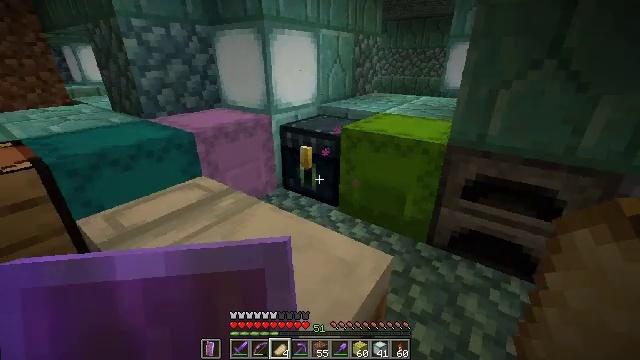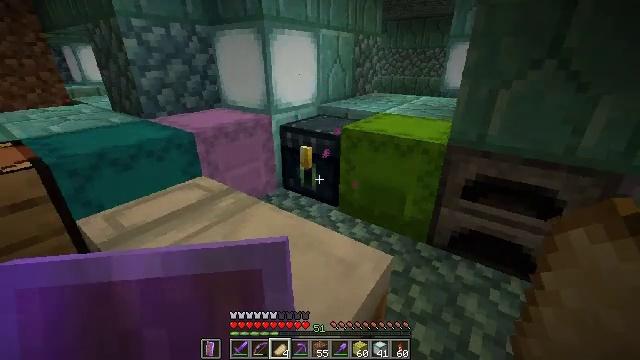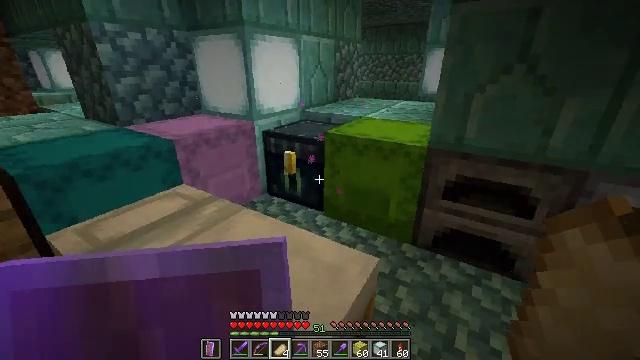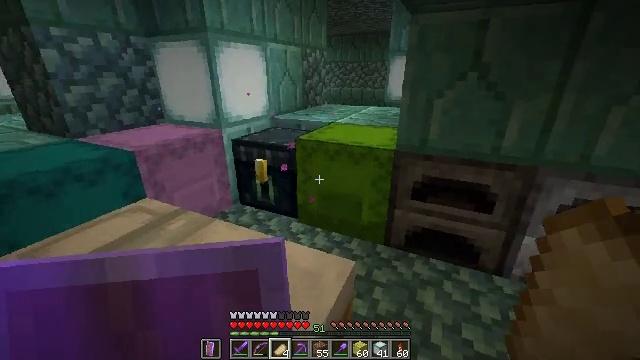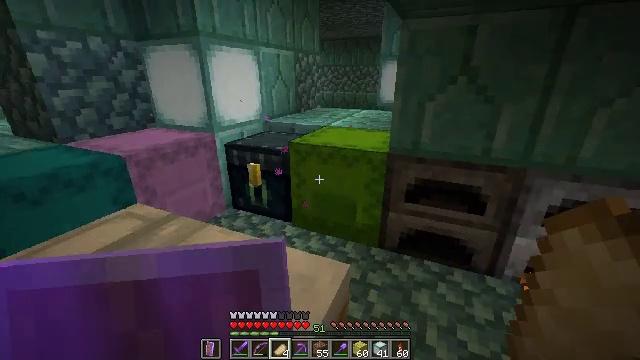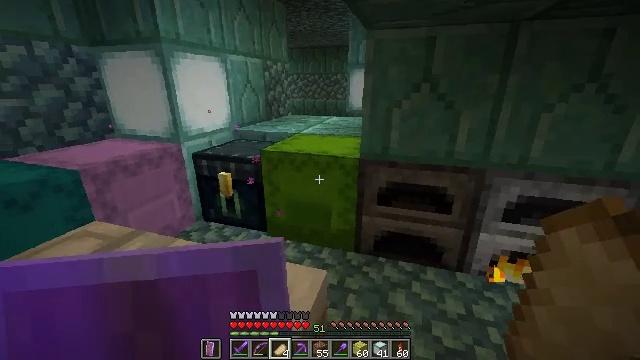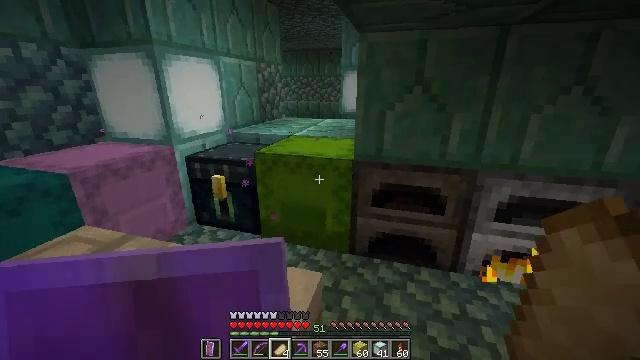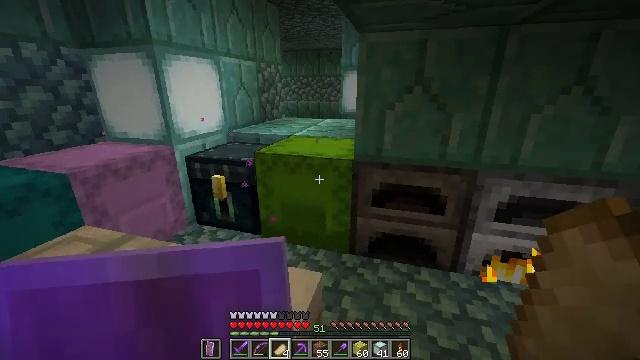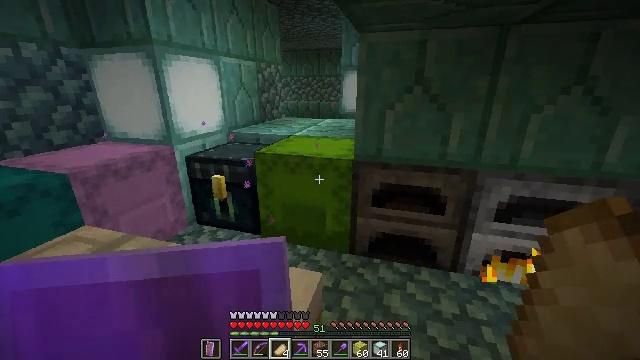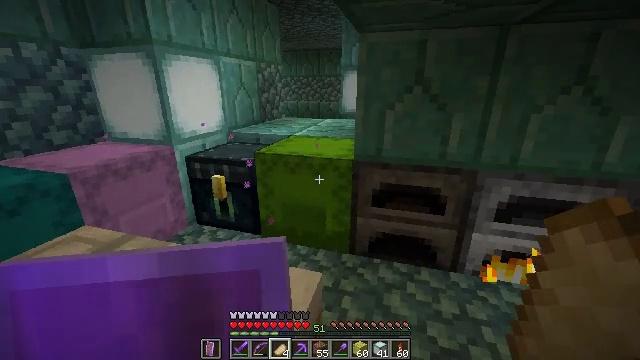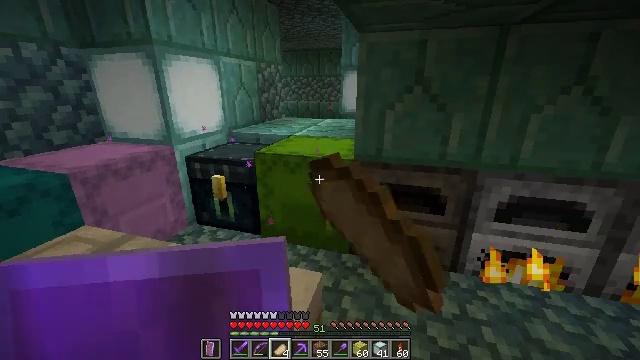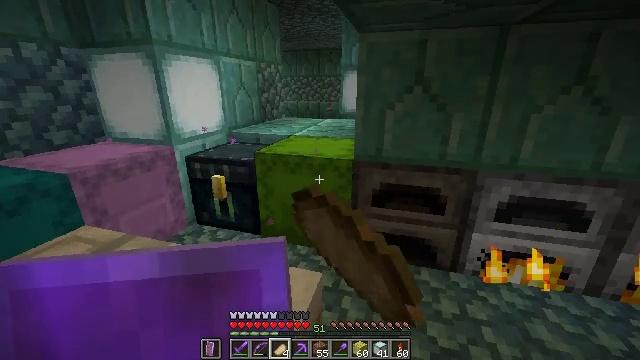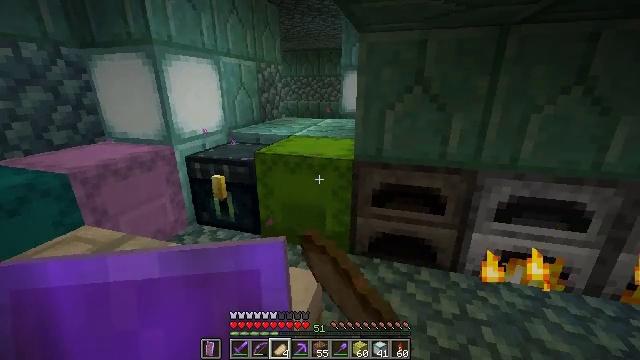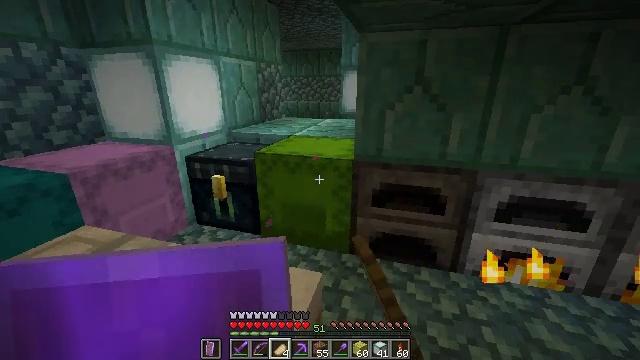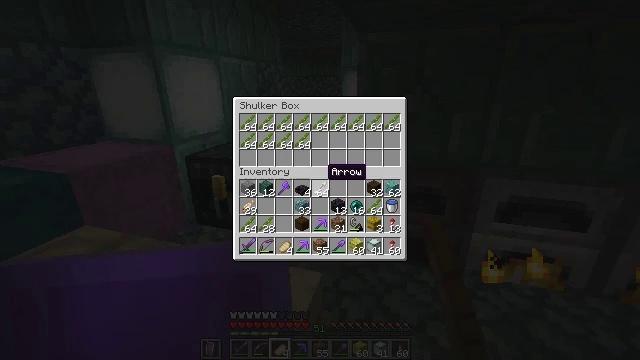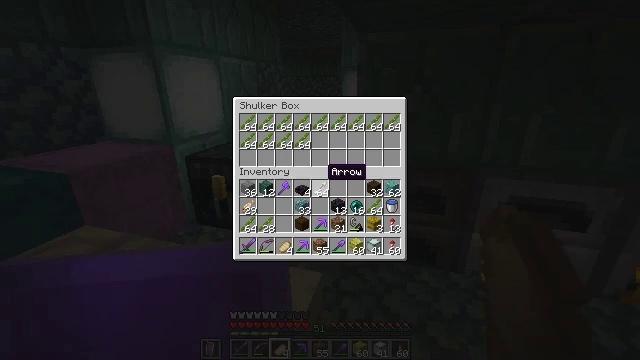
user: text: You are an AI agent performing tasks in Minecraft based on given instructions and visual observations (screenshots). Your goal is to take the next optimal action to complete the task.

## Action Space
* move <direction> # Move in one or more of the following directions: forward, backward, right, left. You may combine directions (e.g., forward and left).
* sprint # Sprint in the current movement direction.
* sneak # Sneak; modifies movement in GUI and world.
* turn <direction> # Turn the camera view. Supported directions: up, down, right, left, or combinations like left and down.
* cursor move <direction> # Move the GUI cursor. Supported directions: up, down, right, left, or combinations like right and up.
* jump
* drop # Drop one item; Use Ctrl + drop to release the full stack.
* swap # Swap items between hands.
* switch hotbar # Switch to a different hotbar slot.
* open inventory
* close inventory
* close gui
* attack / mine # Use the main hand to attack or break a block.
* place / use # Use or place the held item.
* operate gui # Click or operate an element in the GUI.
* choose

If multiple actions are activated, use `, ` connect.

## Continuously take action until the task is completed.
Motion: motion action
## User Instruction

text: craft item sponge
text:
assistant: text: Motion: no_op
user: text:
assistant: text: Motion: turn right and up
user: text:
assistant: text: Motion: turn right and up
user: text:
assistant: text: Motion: turn right
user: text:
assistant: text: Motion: turn right and up
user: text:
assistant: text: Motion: turn right
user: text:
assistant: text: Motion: no_op
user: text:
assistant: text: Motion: no_op
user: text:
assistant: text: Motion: use / place
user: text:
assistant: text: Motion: use / place
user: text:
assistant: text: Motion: use / place
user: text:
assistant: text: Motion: use / place
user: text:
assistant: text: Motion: no_op
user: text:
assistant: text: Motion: no_op
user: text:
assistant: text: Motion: no_op
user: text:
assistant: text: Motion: no_op
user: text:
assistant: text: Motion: no_op
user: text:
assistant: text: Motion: turn left and down
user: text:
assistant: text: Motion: turn left and down
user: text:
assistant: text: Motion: turn left and down
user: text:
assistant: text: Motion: turn left
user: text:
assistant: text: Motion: no_op
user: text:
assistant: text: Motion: no_op
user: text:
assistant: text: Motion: no_op
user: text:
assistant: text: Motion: no_op
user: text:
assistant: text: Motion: no_op
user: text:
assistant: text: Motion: sneak, turn right and up
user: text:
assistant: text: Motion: sneak
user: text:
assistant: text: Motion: sneak
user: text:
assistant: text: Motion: sneak